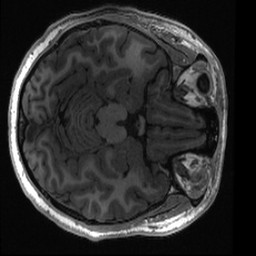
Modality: T1w
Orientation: axial
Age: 18
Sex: female